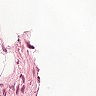
Metastatic tissue present: no